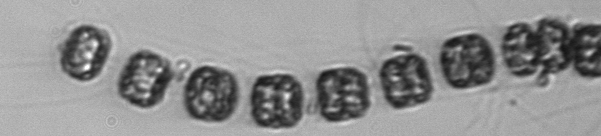
Label: Thalassiosira